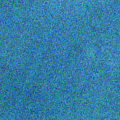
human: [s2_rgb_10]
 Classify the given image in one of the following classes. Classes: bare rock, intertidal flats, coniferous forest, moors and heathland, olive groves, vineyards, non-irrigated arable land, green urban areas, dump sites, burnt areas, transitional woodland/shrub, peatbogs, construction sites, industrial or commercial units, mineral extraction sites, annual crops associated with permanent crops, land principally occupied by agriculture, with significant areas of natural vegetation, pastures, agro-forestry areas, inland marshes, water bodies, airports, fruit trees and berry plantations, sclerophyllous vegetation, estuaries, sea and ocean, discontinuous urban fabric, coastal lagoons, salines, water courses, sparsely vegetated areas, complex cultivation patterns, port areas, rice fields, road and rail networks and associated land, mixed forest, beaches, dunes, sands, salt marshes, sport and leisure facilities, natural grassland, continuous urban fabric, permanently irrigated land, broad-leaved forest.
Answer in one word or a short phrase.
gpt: sea and ocean